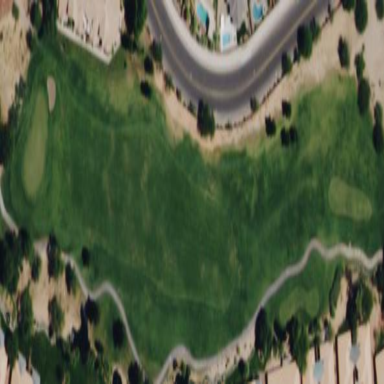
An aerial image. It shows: Rough grass surface on golf course.